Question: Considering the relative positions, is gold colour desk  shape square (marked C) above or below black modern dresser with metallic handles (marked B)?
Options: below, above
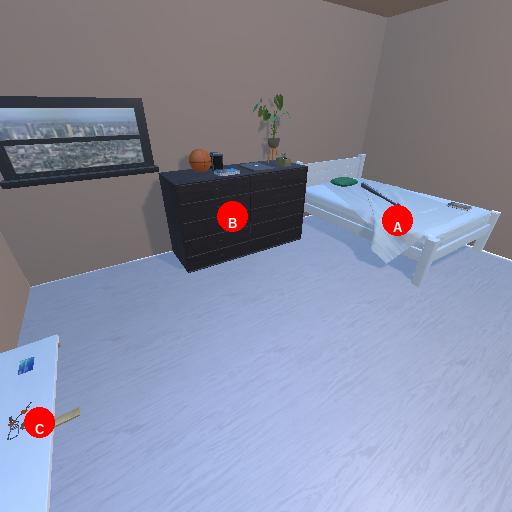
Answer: below